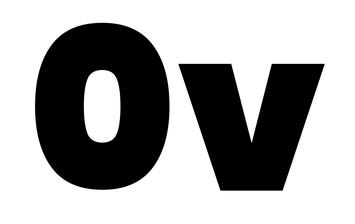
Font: Poppins-Black